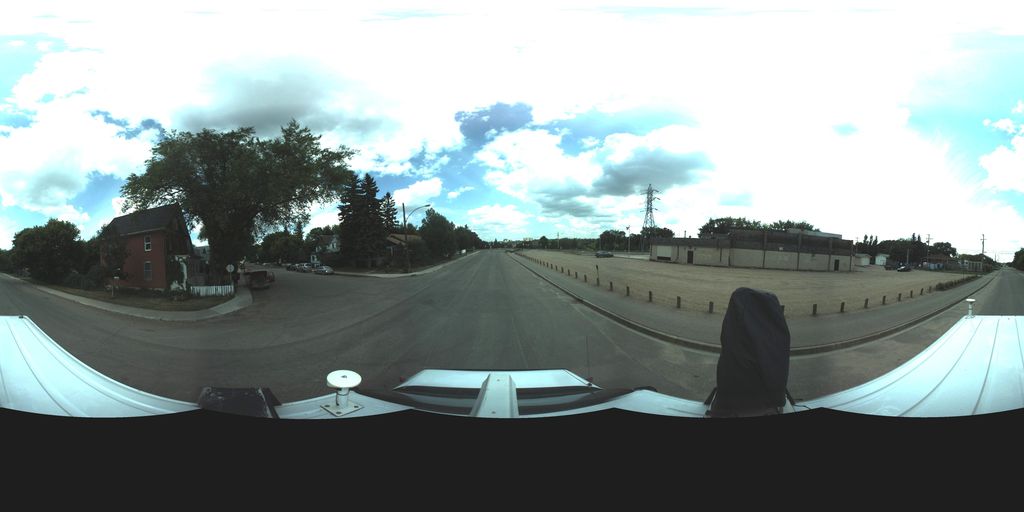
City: saskatoon